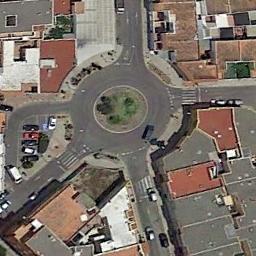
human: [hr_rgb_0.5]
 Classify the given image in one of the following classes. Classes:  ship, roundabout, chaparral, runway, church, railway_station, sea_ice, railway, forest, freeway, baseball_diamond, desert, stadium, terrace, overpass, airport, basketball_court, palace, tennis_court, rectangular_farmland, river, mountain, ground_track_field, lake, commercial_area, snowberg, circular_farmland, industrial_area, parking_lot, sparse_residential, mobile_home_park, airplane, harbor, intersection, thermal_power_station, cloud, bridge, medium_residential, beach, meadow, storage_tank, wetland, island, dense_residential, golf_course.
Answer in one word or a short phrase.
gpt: roundabout